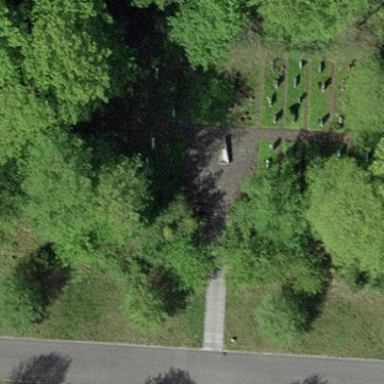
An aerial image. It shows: Graveyard.